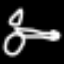
Label: frog